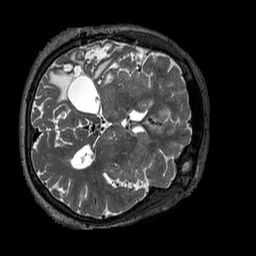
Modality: T2w
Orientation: axial
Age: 58
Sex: female
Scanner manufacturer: siemens
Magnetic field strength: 3 T
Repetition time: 3.2 s
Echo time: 0.567 s